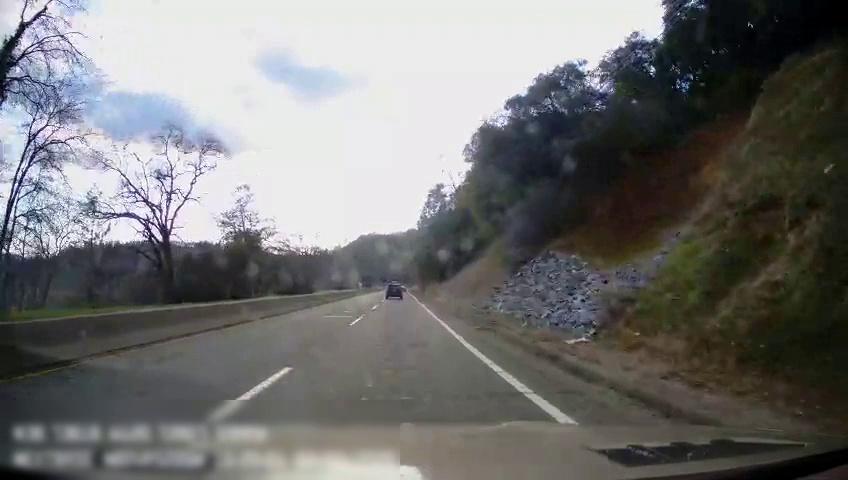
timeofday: Day
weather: Sunny
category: Drivable Space
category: Drivable Space
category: Vehicles | SUV
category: Lanes | Alternate Lane
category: Lanes | Current Lane
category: Lanes | Alternate Lane